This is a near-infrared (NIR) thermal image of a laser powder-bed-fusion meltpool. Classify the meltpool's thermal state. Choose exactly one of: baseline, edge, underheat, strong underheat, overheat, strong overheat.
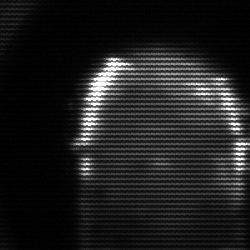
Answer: baseline